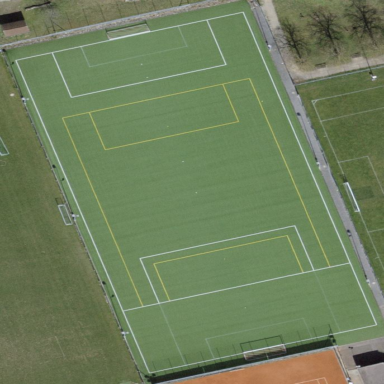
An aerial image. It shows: Multi-sport pitch on leisure land.